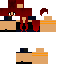
A female human skin with dark skin, wearing red long hair dressed in a red hoodie and red pants, featuring a closed mouth.